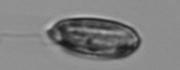
Label: Katodinium_or_Torodinium